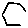
Label: hexagon